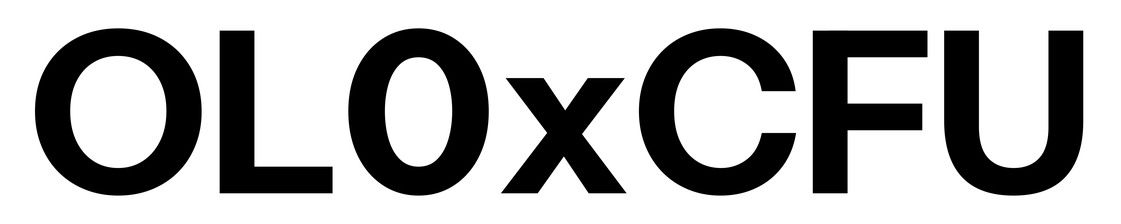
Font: InstrumentSans_Bold